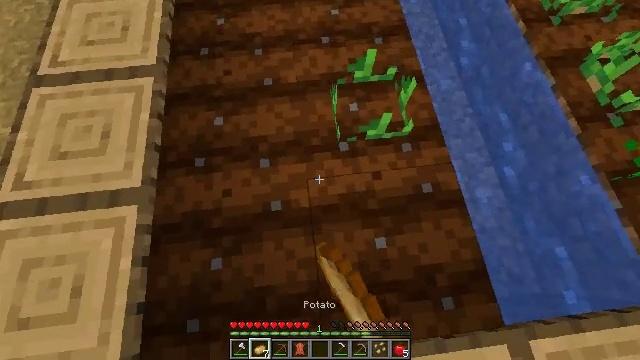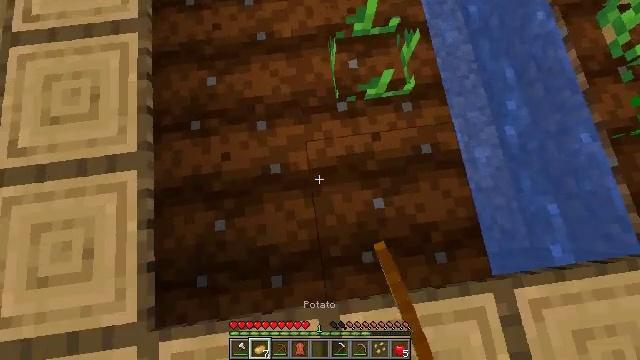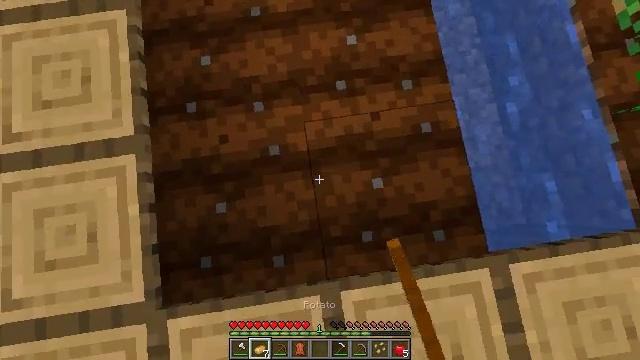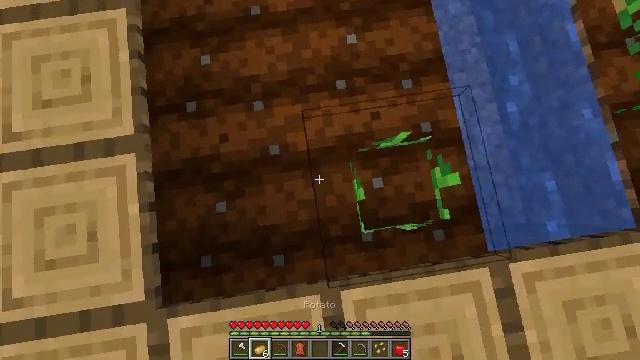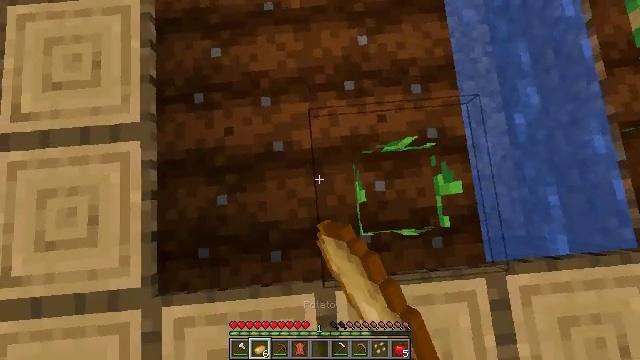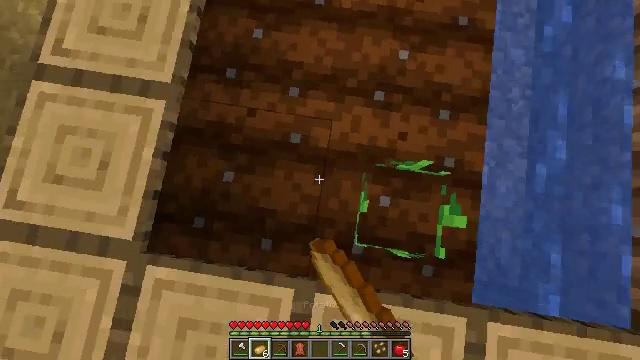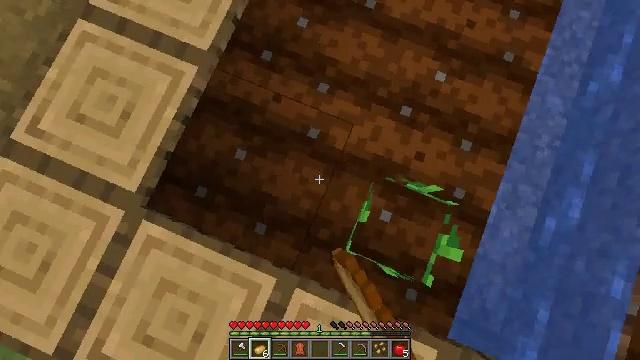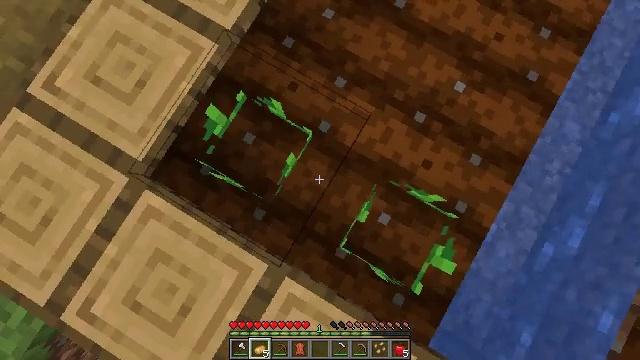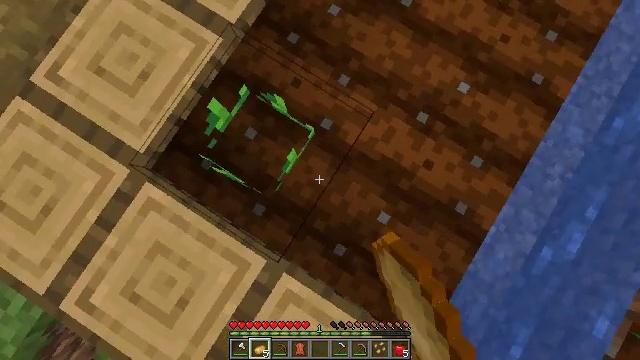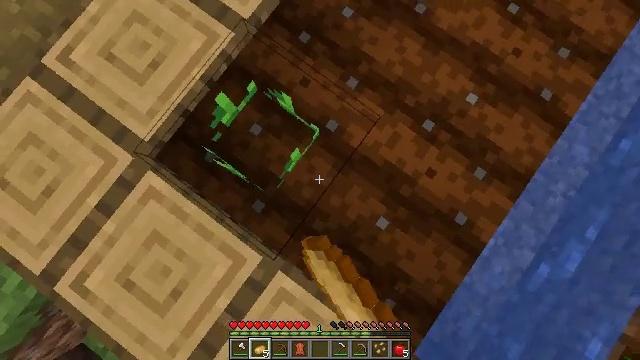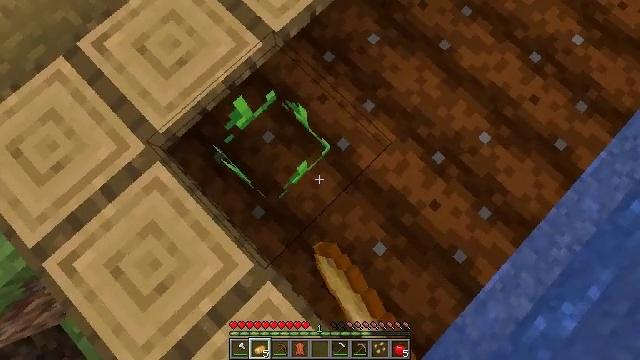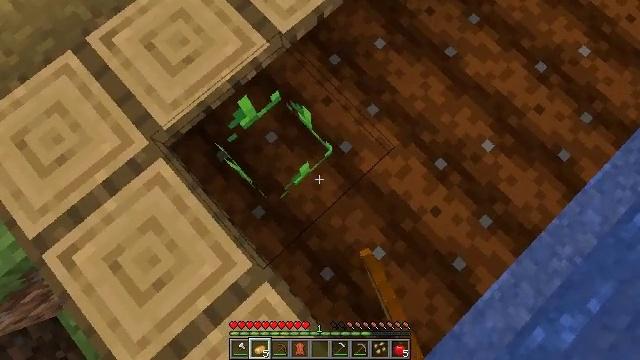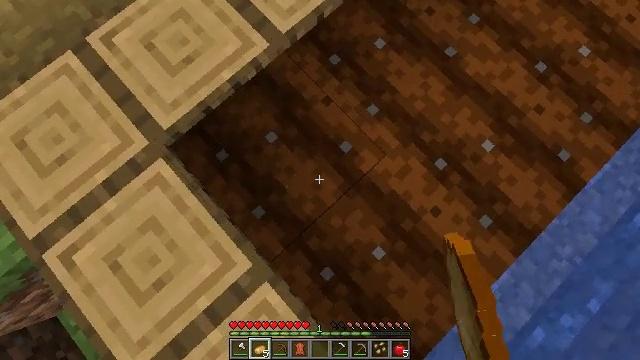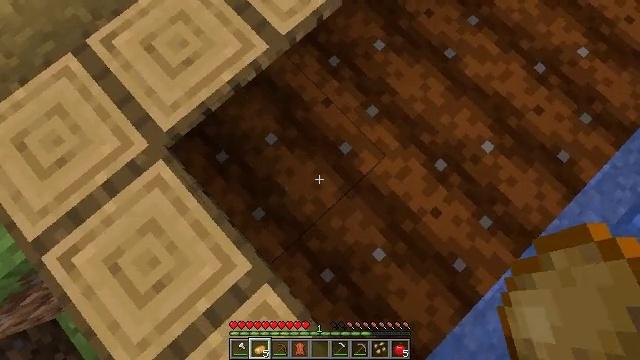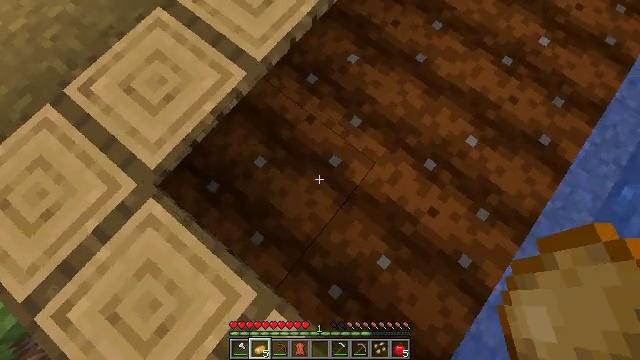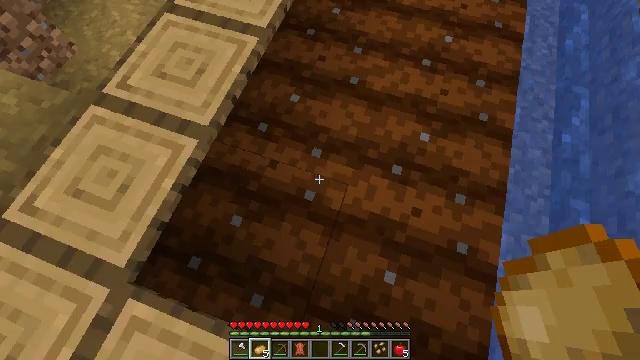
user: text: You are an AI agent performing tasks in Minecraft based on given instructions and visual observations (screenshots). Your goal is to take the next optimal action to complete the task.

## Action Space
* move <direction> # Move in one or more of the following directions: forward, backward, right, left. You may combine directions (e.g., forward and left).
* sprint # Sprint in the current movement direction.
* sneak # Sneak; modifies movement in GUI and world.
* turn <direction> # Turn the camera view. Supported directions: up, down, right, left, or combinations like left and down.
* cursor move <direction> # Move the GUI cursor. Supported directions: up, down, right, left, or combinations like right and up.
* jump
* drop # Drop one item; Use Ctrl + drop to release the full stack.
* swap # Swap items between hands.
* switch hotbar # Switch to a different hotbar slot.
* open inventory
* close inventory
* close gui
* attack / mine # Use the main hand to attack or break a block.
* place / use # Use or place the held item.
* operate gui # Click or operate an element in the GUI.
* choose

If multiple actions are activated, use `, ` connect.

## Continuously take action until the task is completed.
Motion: motion action
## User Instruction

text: Dig up the farmland.
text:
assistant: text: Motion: turn down
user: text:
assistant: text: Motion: turn down
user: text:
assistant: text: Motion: use / place
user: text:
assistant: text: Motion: turn left, use / place
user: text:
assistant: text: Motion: turn left
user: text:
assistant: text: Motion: turn left
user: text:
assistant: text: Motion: turn left and down, use / place
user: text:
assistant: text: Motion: turn left, use / place
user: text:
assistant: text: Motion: turn left, use / place
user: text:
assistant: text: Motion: turn left and up
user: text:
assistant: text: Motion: turn left
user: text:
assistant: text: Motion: no_op
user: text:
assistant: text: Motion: no_op
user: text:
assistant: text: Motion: turn right and up
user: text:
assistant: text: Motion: turn right and up
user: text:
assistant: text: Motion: move forward, turn right and up
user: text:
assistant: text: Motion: move forward
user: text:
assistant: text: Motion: move forward, use / place
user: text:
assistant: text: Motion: use / place
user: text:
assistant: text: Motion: turn right and down, use / place
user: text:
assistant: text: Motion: turn right and down
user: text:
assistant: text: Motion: turn right and down
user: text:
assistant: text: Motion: turn right
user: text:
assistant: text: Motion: turn right and down
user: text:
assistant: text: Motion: turn right and down, use / place
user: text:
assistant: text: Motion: use / place
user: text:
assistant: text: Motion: turn right, use / place
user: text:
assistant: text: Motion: turn right and up
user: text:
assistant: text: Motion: turn right
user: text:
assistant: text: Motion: no_op